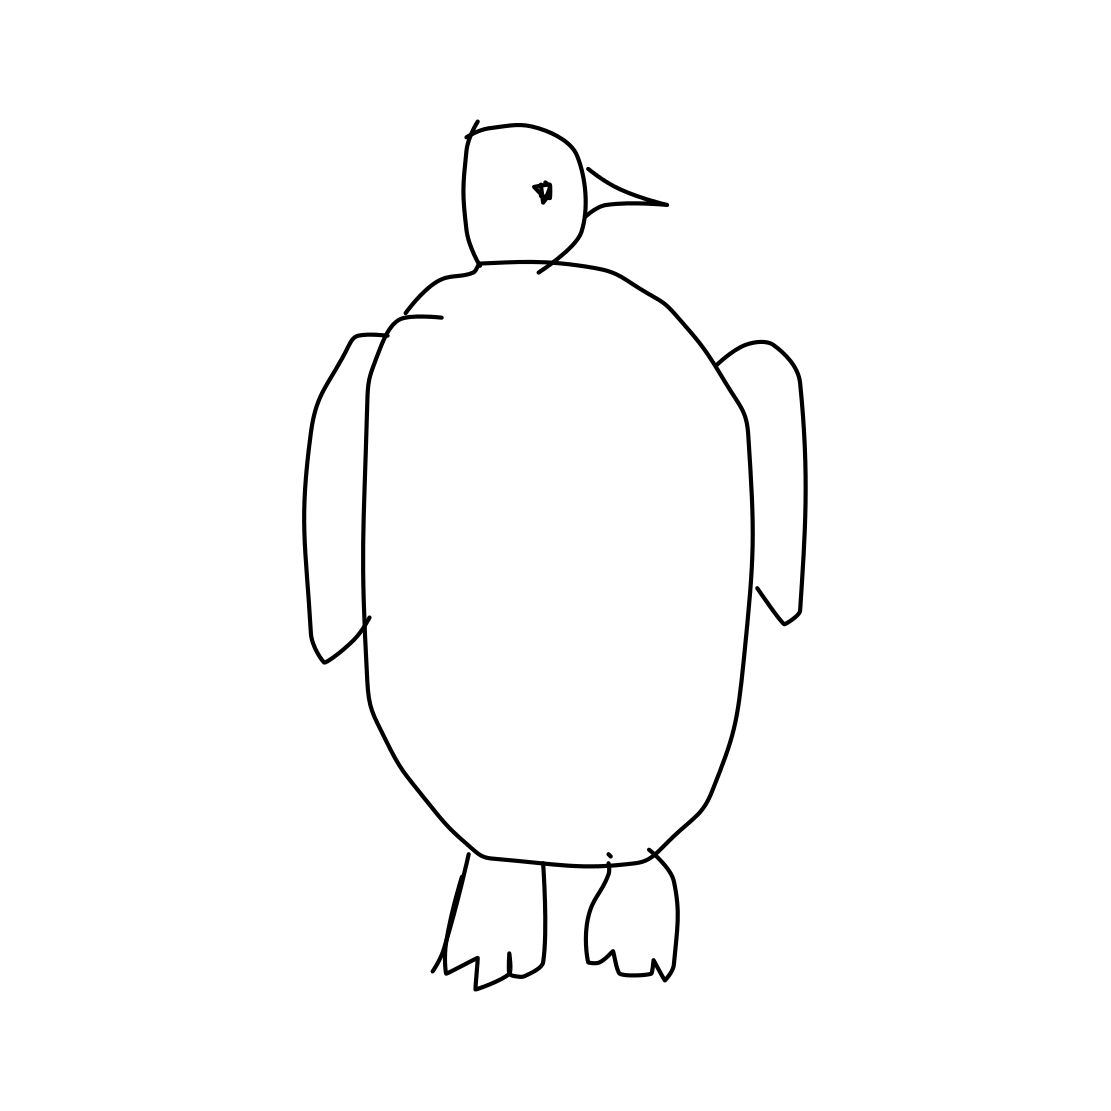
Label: penguin